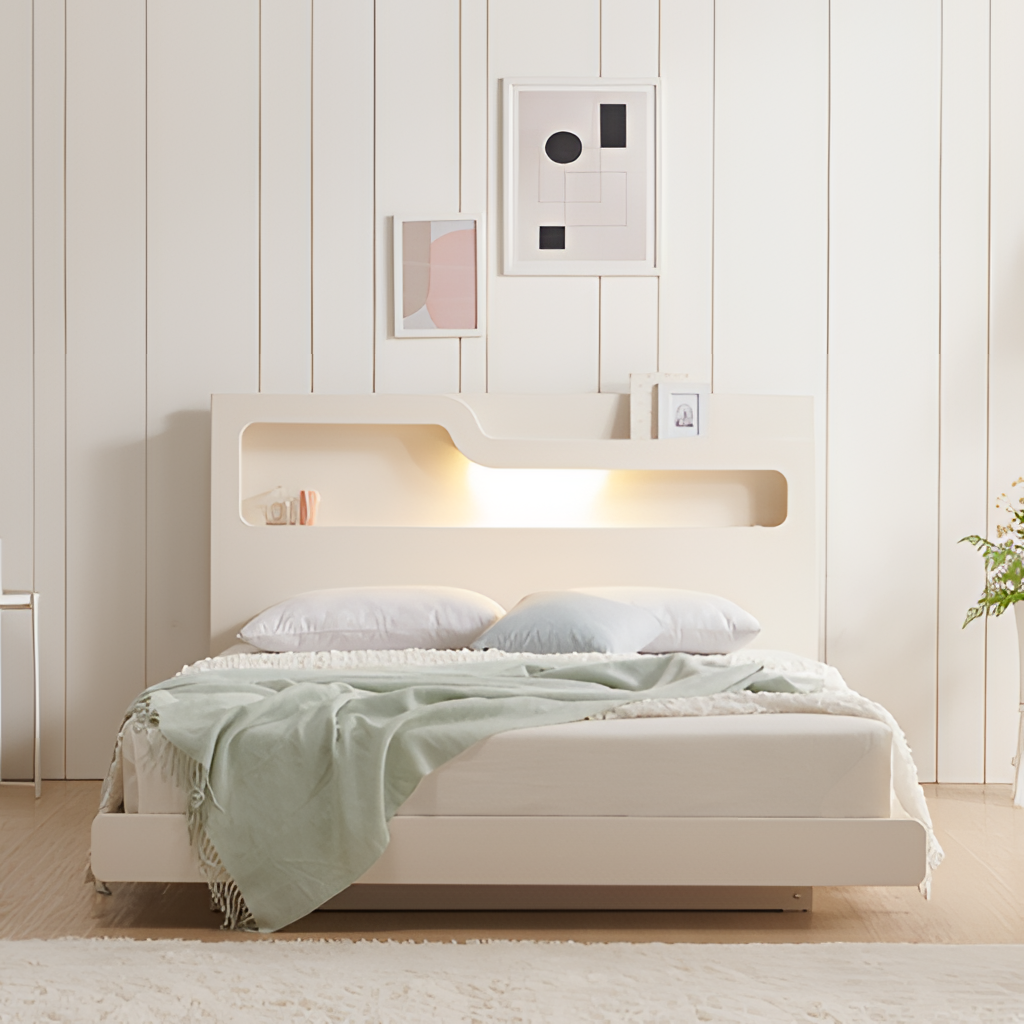
bedroom, wood illuminated headboard bed, contemporary, beige wood flooring, with plank pattern, panel wallpaper, with vertical striped pattern